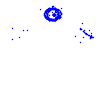
Particle: pion